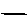
Label: line